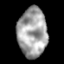
Tissue: lung
Cell type: Epithelial cells
Senescence score: 0.1587
Nuclear area (px): 1418
Mean DAPI intensity: 162.446